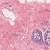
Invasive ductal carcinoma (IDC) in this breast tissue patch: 0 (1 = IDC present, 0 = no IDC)